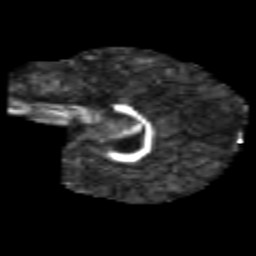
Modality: FA
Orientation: sagittal
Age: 7
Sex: female
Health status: healthy